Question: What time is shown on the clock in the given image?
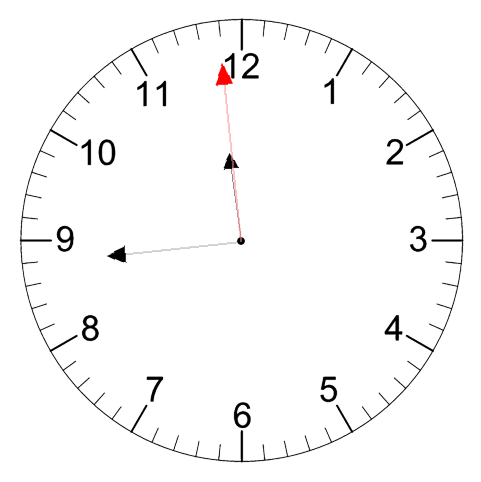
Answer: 11:43:59